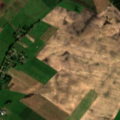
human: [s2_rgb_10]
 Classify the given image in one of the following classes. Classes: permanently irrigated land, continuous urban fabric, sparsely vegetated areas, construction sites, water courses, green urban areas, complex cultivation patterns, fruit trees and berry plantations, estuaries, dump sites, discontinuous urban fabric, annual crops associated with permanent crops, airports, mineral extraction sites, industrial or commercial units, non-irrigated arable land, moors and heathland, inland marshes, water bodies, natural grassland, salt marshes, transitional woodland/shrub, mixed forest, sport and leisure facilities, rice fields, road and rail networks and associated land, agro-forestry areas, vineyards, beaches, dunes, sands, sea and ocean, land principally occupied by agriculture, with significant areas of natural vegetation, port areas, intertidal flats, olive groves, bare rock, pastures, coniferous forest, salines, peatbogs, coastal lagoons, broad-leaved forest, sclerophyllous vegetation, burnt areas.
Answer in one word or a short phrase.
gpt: discontinuous urban fabric, non-irrigated arable land, pastures